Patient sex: F
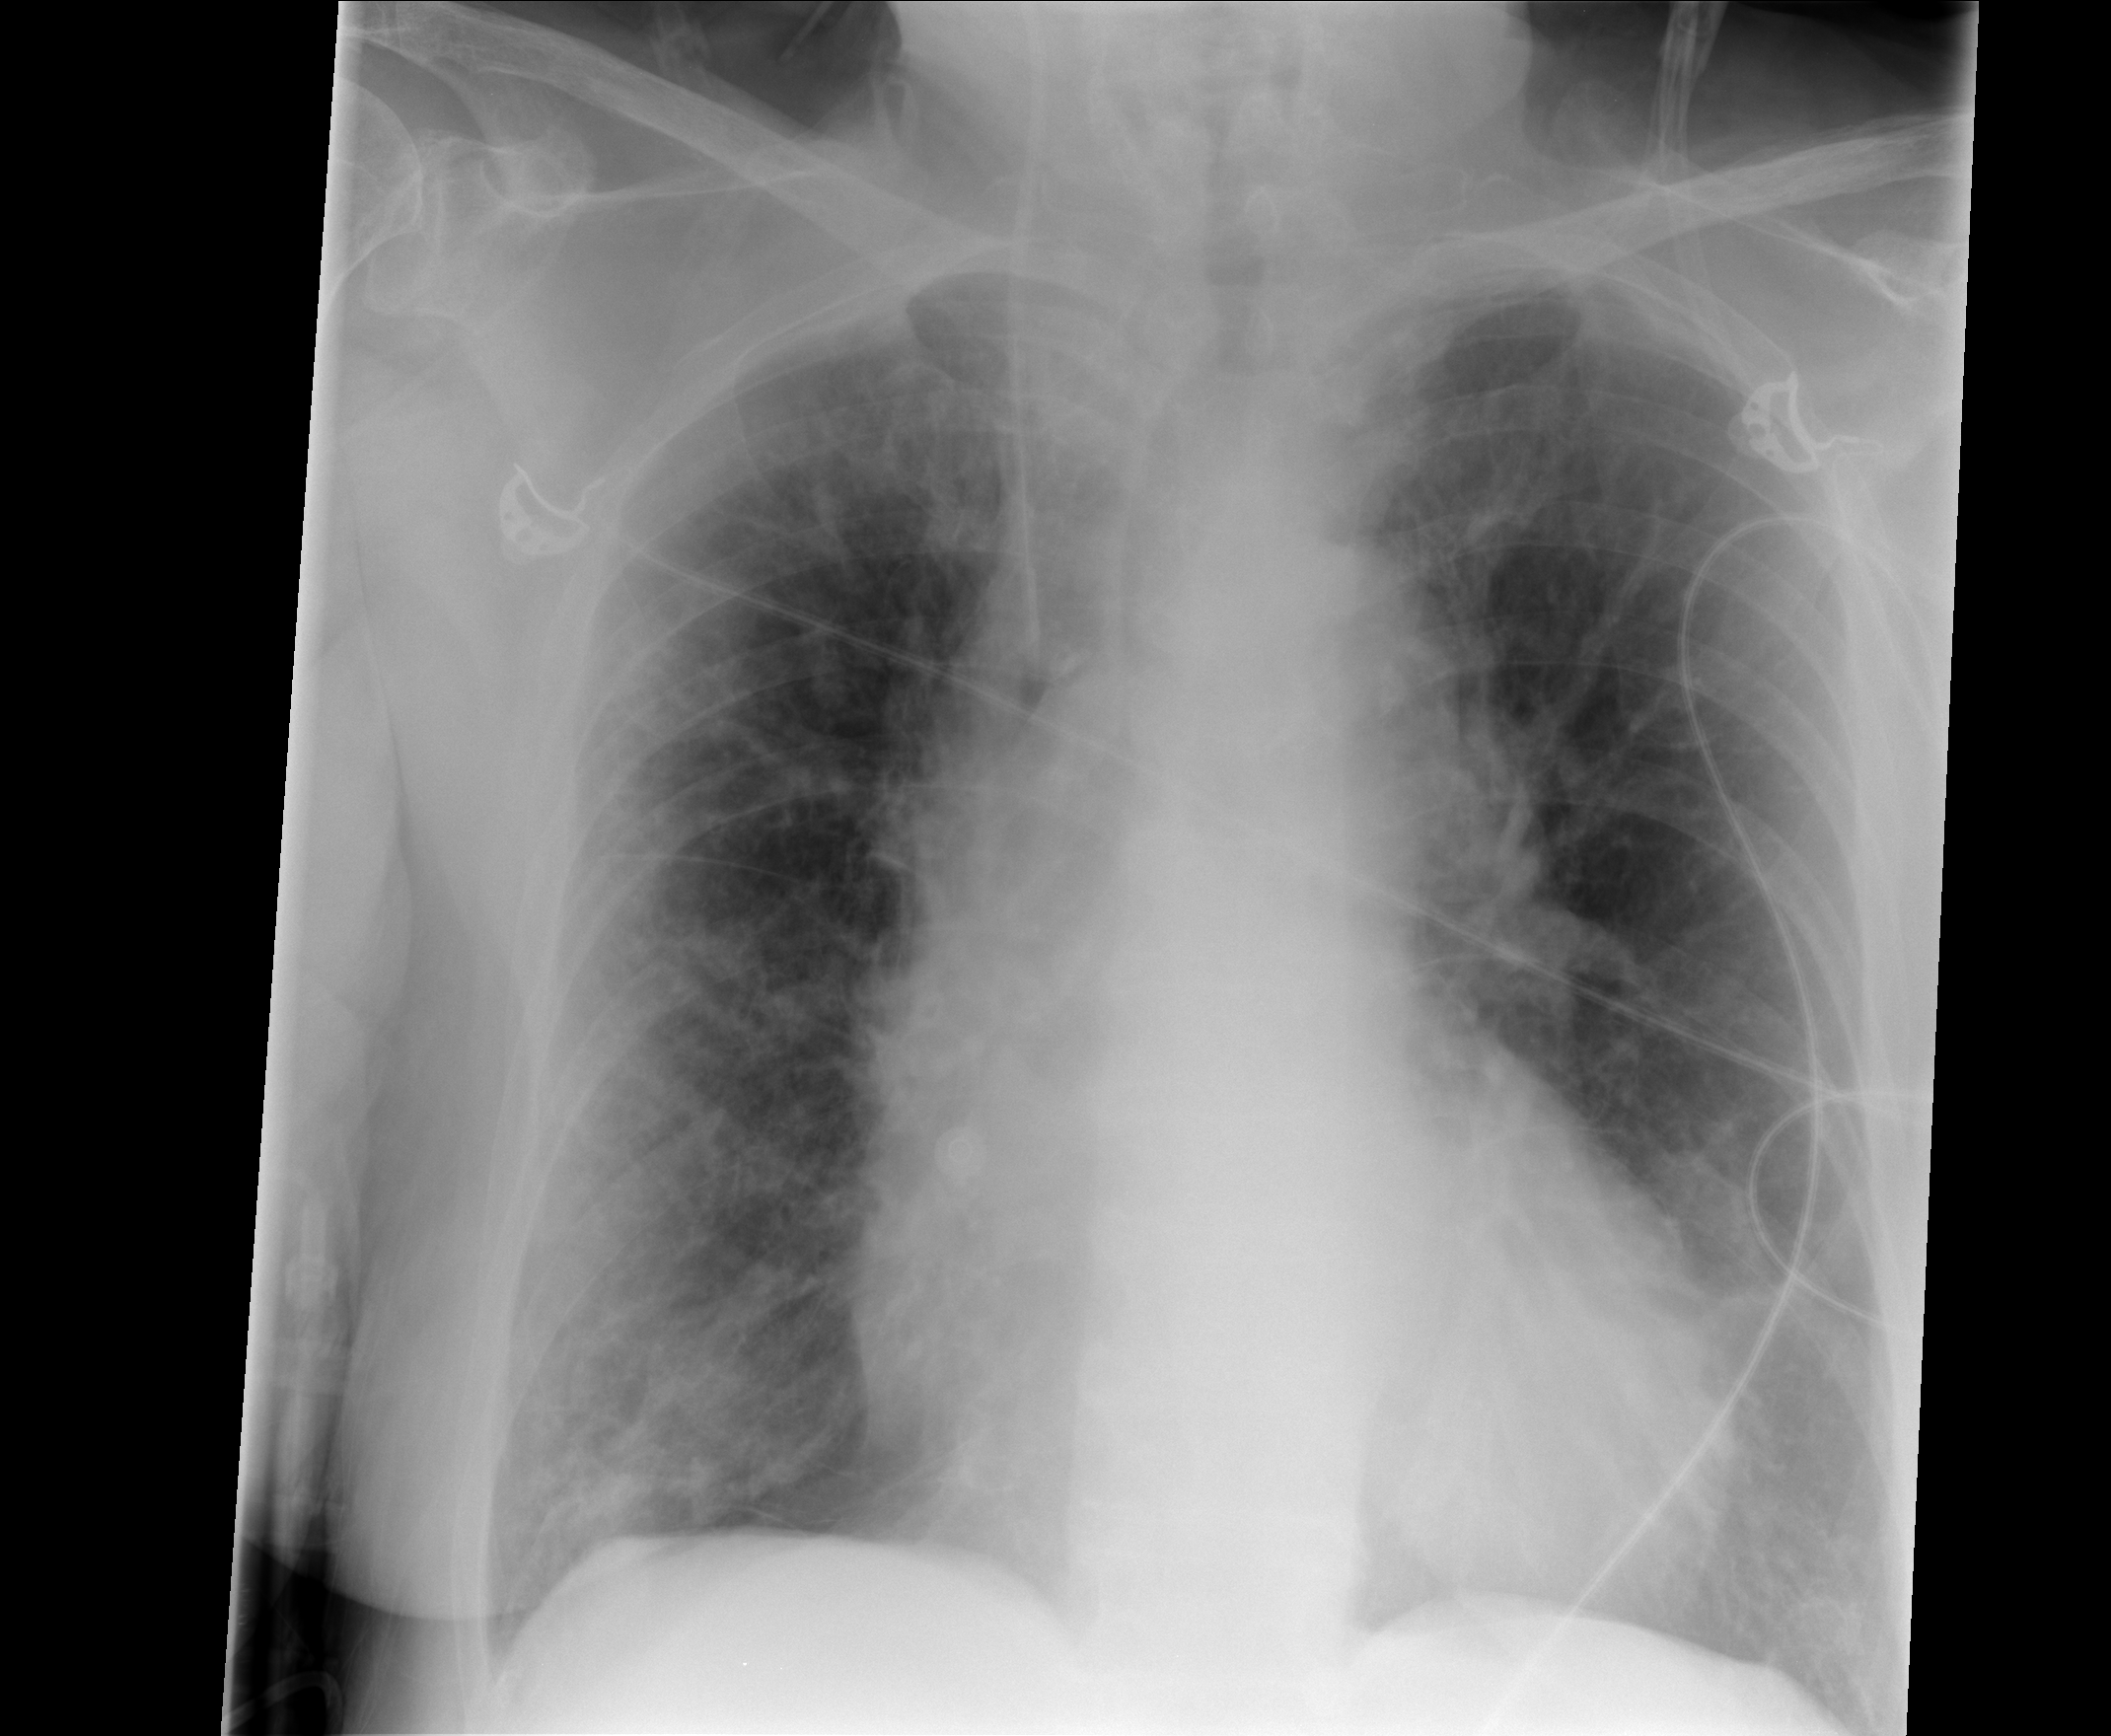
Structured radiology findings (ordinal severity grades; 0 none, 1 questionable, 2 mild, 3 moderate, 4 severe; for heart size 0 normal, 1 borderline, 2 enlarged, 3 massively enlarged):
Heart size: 2
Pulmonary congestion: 3
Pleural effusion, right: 0
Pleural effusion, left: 0
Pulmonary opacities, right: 2
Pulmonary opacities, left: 0
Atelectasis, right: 2
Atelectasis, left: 0